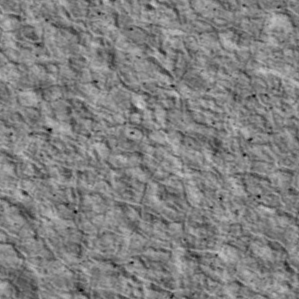
Label: non_frost